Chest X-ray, PA view. Patient: 60 years old, sex M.
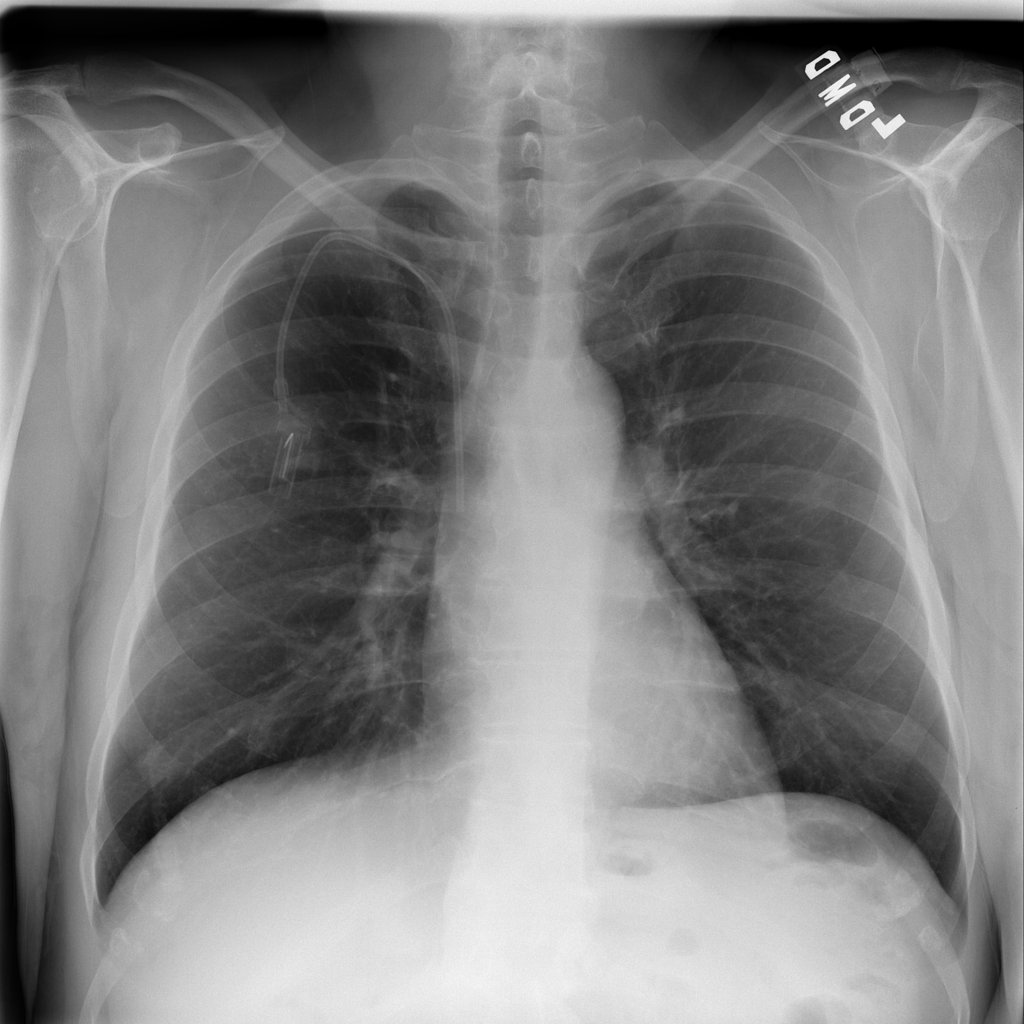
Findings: No Finding